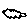
Label: cloud